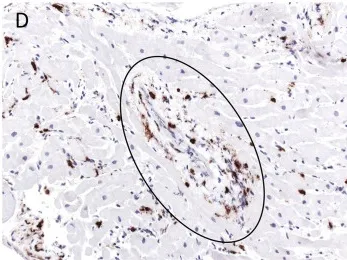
Histopathology and immunohistochemistry of the patient's endomyocardial biopsy. CD3+ T cells. Primarily around intracardiac small vessels (see circle, magnification x200). HE, hematoxylin-eosin; CD, cluster of differentiation.
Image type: pathology (immunostaining)